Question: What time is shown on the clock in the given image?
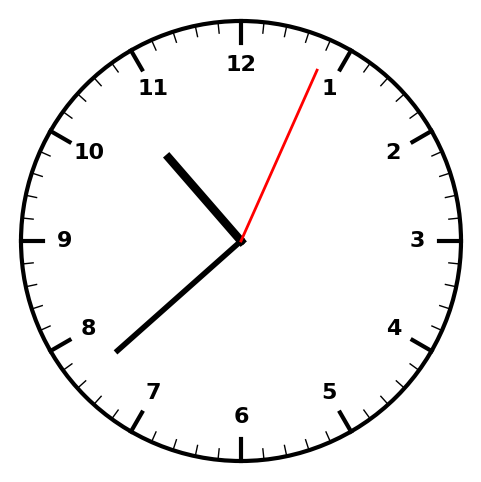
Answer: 10:38:04